Question: I realize this may be a misplaced question on this forum but most other forums are less that useless!
I've been searching for tutorials on creating a Windows Desktop program, not a Windows Metro/Store app. All I can find is metro and store.
Can someone point me in the right direction for getting started on this? This is what I have chosen in VS2012:

vs2012 new windows empty project
I will eventually be importing an API but for now I want to get working on a GUI layout. Any pointers/clarification would be great.
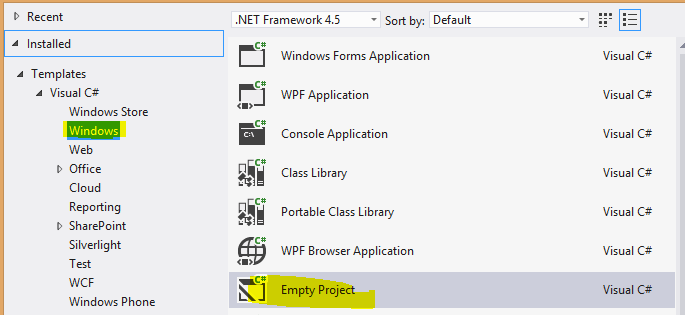
Answer: If you want to create a Windows GUI app, you should use either Windows Forms Application or WPF Application. These are the primary two ways in which Windows desktop applications are created in C#. Note that the controls offered through these are different from one another, and the basic fashion in which the UI is constructed is totally different as well.
Windows Forms is fairly simple, and uses a visual designer to add controls to the form. WPF relies much more strongly on a complex markup based language, XAML, in which the UI is written in code. WPF offers a great deal more options as far as customizing controls and their appearances, but in order to use it to its greatest potential you have to spend a decent amount of time and frustration understanding how binding works within XAML.